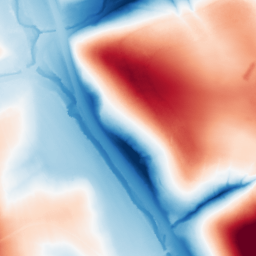
Category: classical
Decomposition family: gaussian
Decomposition parameters: sigma: 50
Upsampling method: bicubic
Upsampling parameters: scale: 4
Upsampling scale: 4